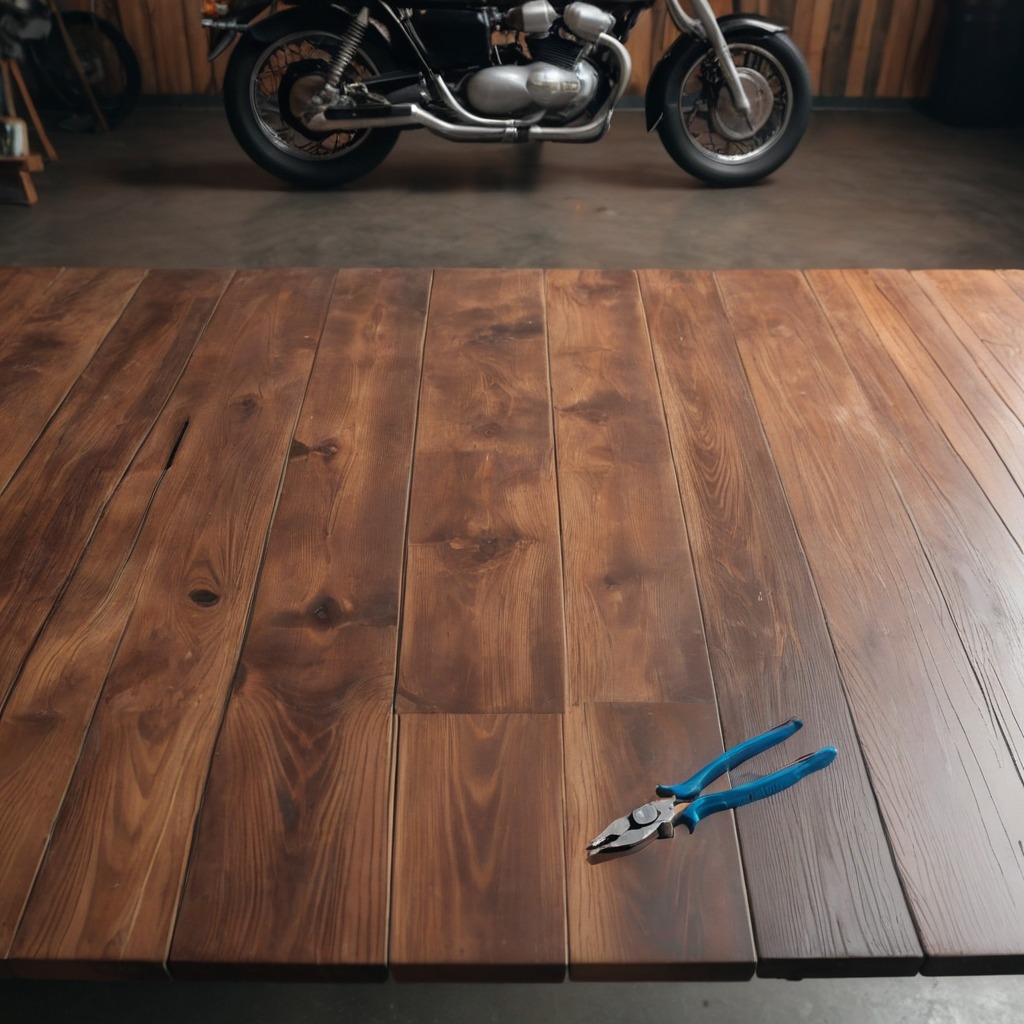
A plier is lying on the wooden table in the vintage motorcycle garage.